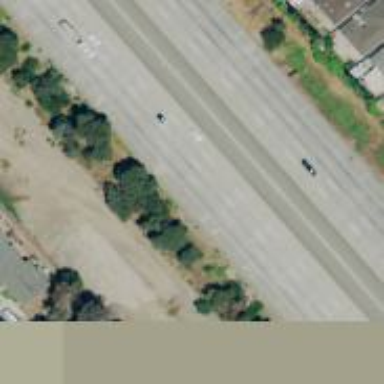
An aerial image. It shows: Motorway.